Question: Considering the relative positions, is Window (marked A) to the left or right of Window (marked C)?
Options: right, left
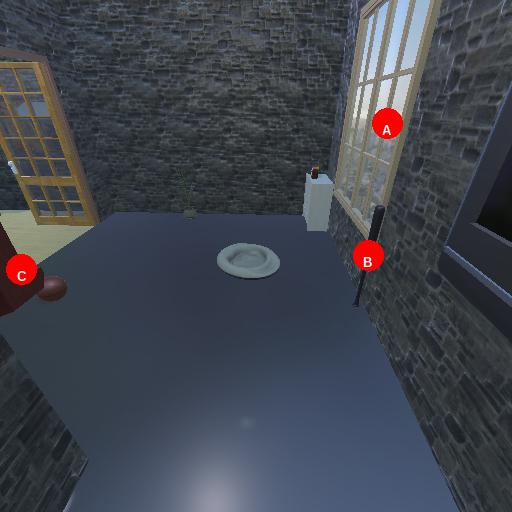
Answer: right